Question: I have checkboxes in my feedback form, it looks like

I add checkboxes in my model
'''
namespace CorePartners_Site2.Models
{
public class CareerForm
{
//...
public List<CheckBoxes> EmploymentType { get; set; }
}
public class CheckBoxes
{
public string Text { get; set; }
public bool Checked { get; set; }
}
}
'''
add to my controller
'''
[HttpGet]
public ActionResult CareerForm()
{
CareerForm model = new CareerForm();
model.EmploymentType = new List<CheckBoxes>
{
new CheckBoxes { Text = "Fulltime" },
new CheckBoxes { Text = "Partly" },
new CheckBoxes { Text = "Contract" }
};
return View(model);
}
'''
but then I need to add selected checkboxes to email, but I dont know how to do it.
I tried
'''
public ActionResult CareerForm(CareerForm Model, HttpPostedFileBase Resume)
{
System.Net.Mail.MailMessage msg = new System.Net.Mail.MailMessage();
msg.BodyEncoding = Encoding.UTF8;
string message = //...
"Type: " + Model.EmploymentType;
msg.Body = message;
//....
}
'''
but I get in my email just text
How to make it work right?
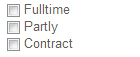
Answer: something like following
'''
string message = "Type: ";
foreach(var item in Model.EmploymentType)
{
if (item.Checked)
message += item.Text;
}
'''